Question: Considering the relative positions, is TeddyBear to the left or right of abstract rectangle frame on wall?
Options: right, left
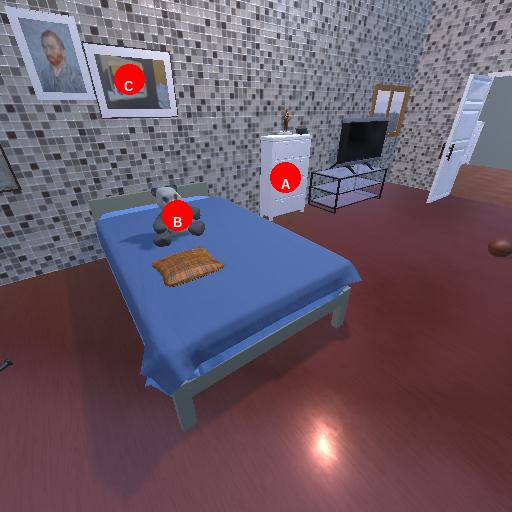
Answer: right